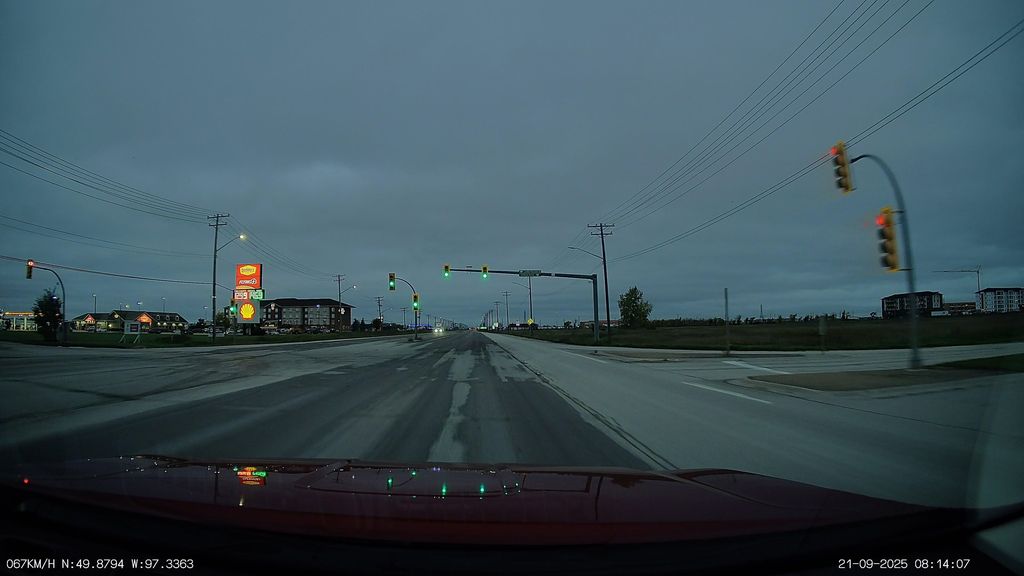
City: winnipeg